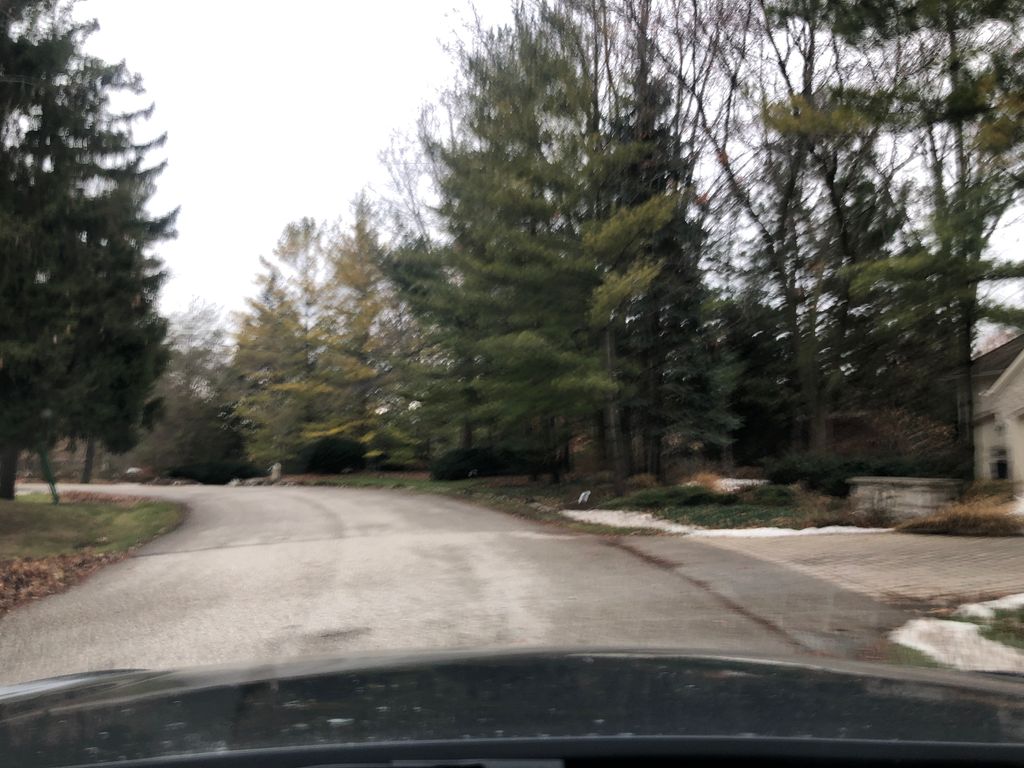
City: toronto